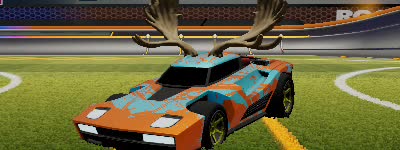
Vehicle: breakout